Field crop: maize
Growth stage: 1
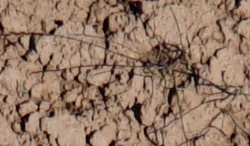
Species: lolium